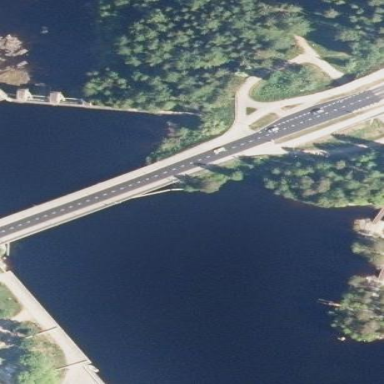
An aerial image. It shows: Beam bridge structure.